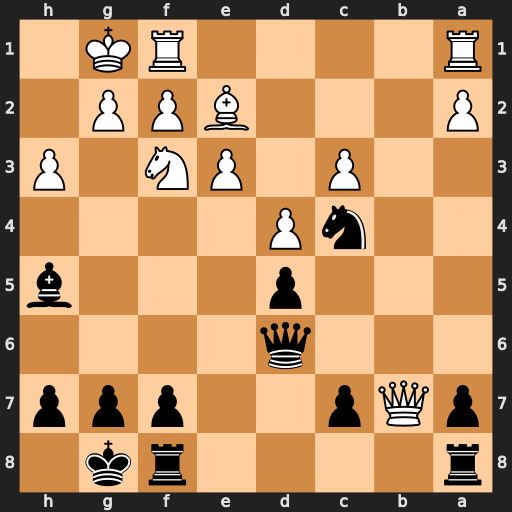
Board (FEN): r4rk1/pQp2ppp/3q4/3p3b/2nP4/2P1PN1P/P3BPP1/R4RK1
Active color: b
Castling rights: -
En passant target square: -
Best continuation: Rfb8 Qxa8 Rxa8